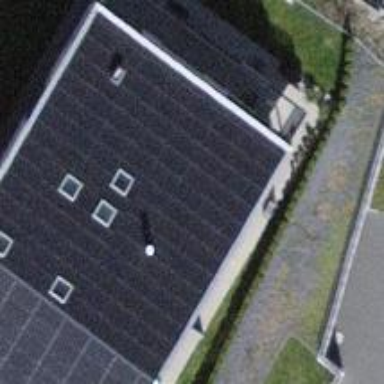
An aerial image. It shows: Solar photovoltaic panel generator.